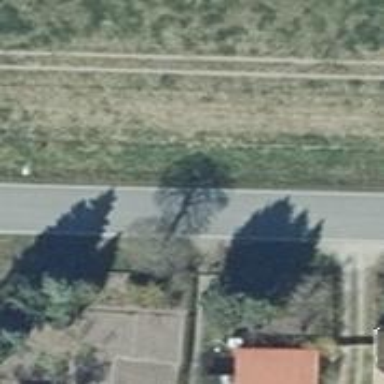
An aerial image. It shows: Deciduous broadleaved tree.